Question: I'm able to get current week dates, But How to list previous / next week days ?
This is the method
'''
public String [] getWeekDay()
{
Calendar now = Calendar.getInstance();
SimpleDateFormat format = new SimpleDateFormat("dd");
String [] days = new String[7];
int delta = -now.get(GregorianCalendar.DAY_OF_WEEK) + 1;
now.add(Calendar.DAY_OF_MONTH , delta);
for (int i = 0; i < 7; i++)
{
days [i] = format.format(now.getTime());
now.add(Calendar.DAY_OF_MONTH , 1);
}
// System.out.println(Arrays.toString(days));
return days;
}
'''
pls see the image, and tell me how to get the next and previous week days

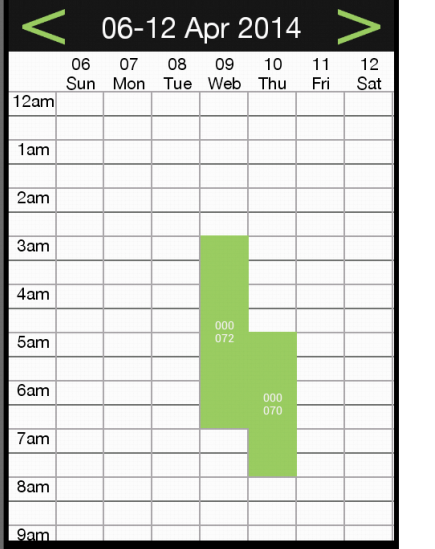
Answer: finally i got the answer pls see this
'''
public String [] getWeekDay()
{
Calendar now = Calendar.getInstance();
SimpleDateFormat format = new SimpleDateFormat("yyyy-MM-dd");
String [] days = new String[7];
int delta = -now.get(GregorianCalendar.DAY_OF_WEEK) + 1;
now.add(Calendar.DAY_OF_MONTH , delta);
for (int i = 0; i < 7; i++)
{
days [i] = format.format(now.getTime());
now.add(Calendar.DAY_OF_MONTH , 1);
}
return days;
}
'''
'''
int weekDaysCount=0;
public String [] getWeekDayNext()
{
weekDaysCount++;
Calendar now1 = Calendar.getInstance();
Calendar now = (Calendar) now1.clone();
SimpleDateFormat format = new SimpleDateFormat("yyyy-MM-dd");
String [] days = new String[7];
int delta = -now.get(GregorianCalendar.DAY_OF_WEEK) + 1;
now.add(Calendar.WEEK_OF_YEAR , weekDaysCount);
now.add(Calendar.DAY_OF_MONTH , delta);
for (int i = 0; i < 7; i++)
{
days [i] = format.format(now.getTime());
now.add(Calendar.DAY_OF_MONTH , 1);
}
return days;
}
'''
'''
public String [] getWeekDayPrev()
{
weekDaysCount--;
Calendar now1 = Calendar.getInstance();
Calendar now = (Calendar) now1.clone();
SimpleDateFormat format = new SimpleDateFormat("yyyy-MM-dd");
String [] days = new String[7];
int delta = -now.get(GregorianCalendar.DAY_OF_WEEK) + 1;
now.add(Calendar.WEEK_OF_YEAR , weekDaysCount);
now.add(Calendar.DAY_OF_MONTH , delta);
for (int i = 0; i < 7; i++)
{
days [i] = format.format(now.getTime());
now.add(Calendar.DAY_OF_MONTH , 1);
}
return days;
}
'''
'''
NextPreWeekday = getWeekDay();
firstDayOfWeek = CommonMethod.convertWeekDays(NextPreWeekday [0]);
lastDayOfWeek = CommonMethod.convertWeekDays(NextPreWeekday [6]);
textViewDate.setText(firstDayOfWeek + "-" + lastDayOfWeek + " " + CommonMethod.convertWeekDaysMouth(NextPreWeekday [6]));
textViewSun.setText(CommonMethod.convertWeekDays(NextPreWeekday [0]) + "
Sun");
textViewMon.setText(CommonMethod.convertWeekDays(NextPreWeekday [1]) + "
Mon");
textViewTue.setText(CommonMethod.convertWeekDays(NextPreWeekday [2]) + "
Tue");
textViewWed.setText(CommonMethod.convertWeekDays(NextPreWeekday [3]) + "
Web");
textViewThu.setText(CommonMethod.convertWeekDays(NextPreWeekday [4]) + "
Thu");
textViewFri.setText(CommonMethod.convertWeekDays(NextPreWeekday [5]) + "
Fri");
textViewSat.setText(CommonMethod.convertWeekDays(NextPreWeekday [6]) + "
Sat");
public static String convertWeekDays(String date)
{
String formattedDate = null;
try
{
SimpleDateFormat originalFormat = new SimpleDateFormat("yyyy-MM-dd" , Locale.ENGLISH);
SimpleDateFormat targetFormat = new SimpleDateFormat("dd");
Date date12 = originalFormat.parse(date);
formattedDate = targetFormat.format(date12);
} catch (Exception e)
{
e.printStackTrace();
}
return formattedDate;
}
public static String convertWeekDaysMouth(String date)
{
String formattedDate = null;
try
{
SimpleDateFormat originalFormat = new SimpleDateFormat("yyyy-MM-dd" , Locale.ENGLISH);
SimpleDateFormat targetFormat = new SimpleDateFormat("MMM yyyy");
Date date12 = originalFormat.parse(date);
formattedDate = targetFormat.format(date12);
} catch (Exception e)
{
e.printStackTrace();
}
return formattedDate;
}
'''